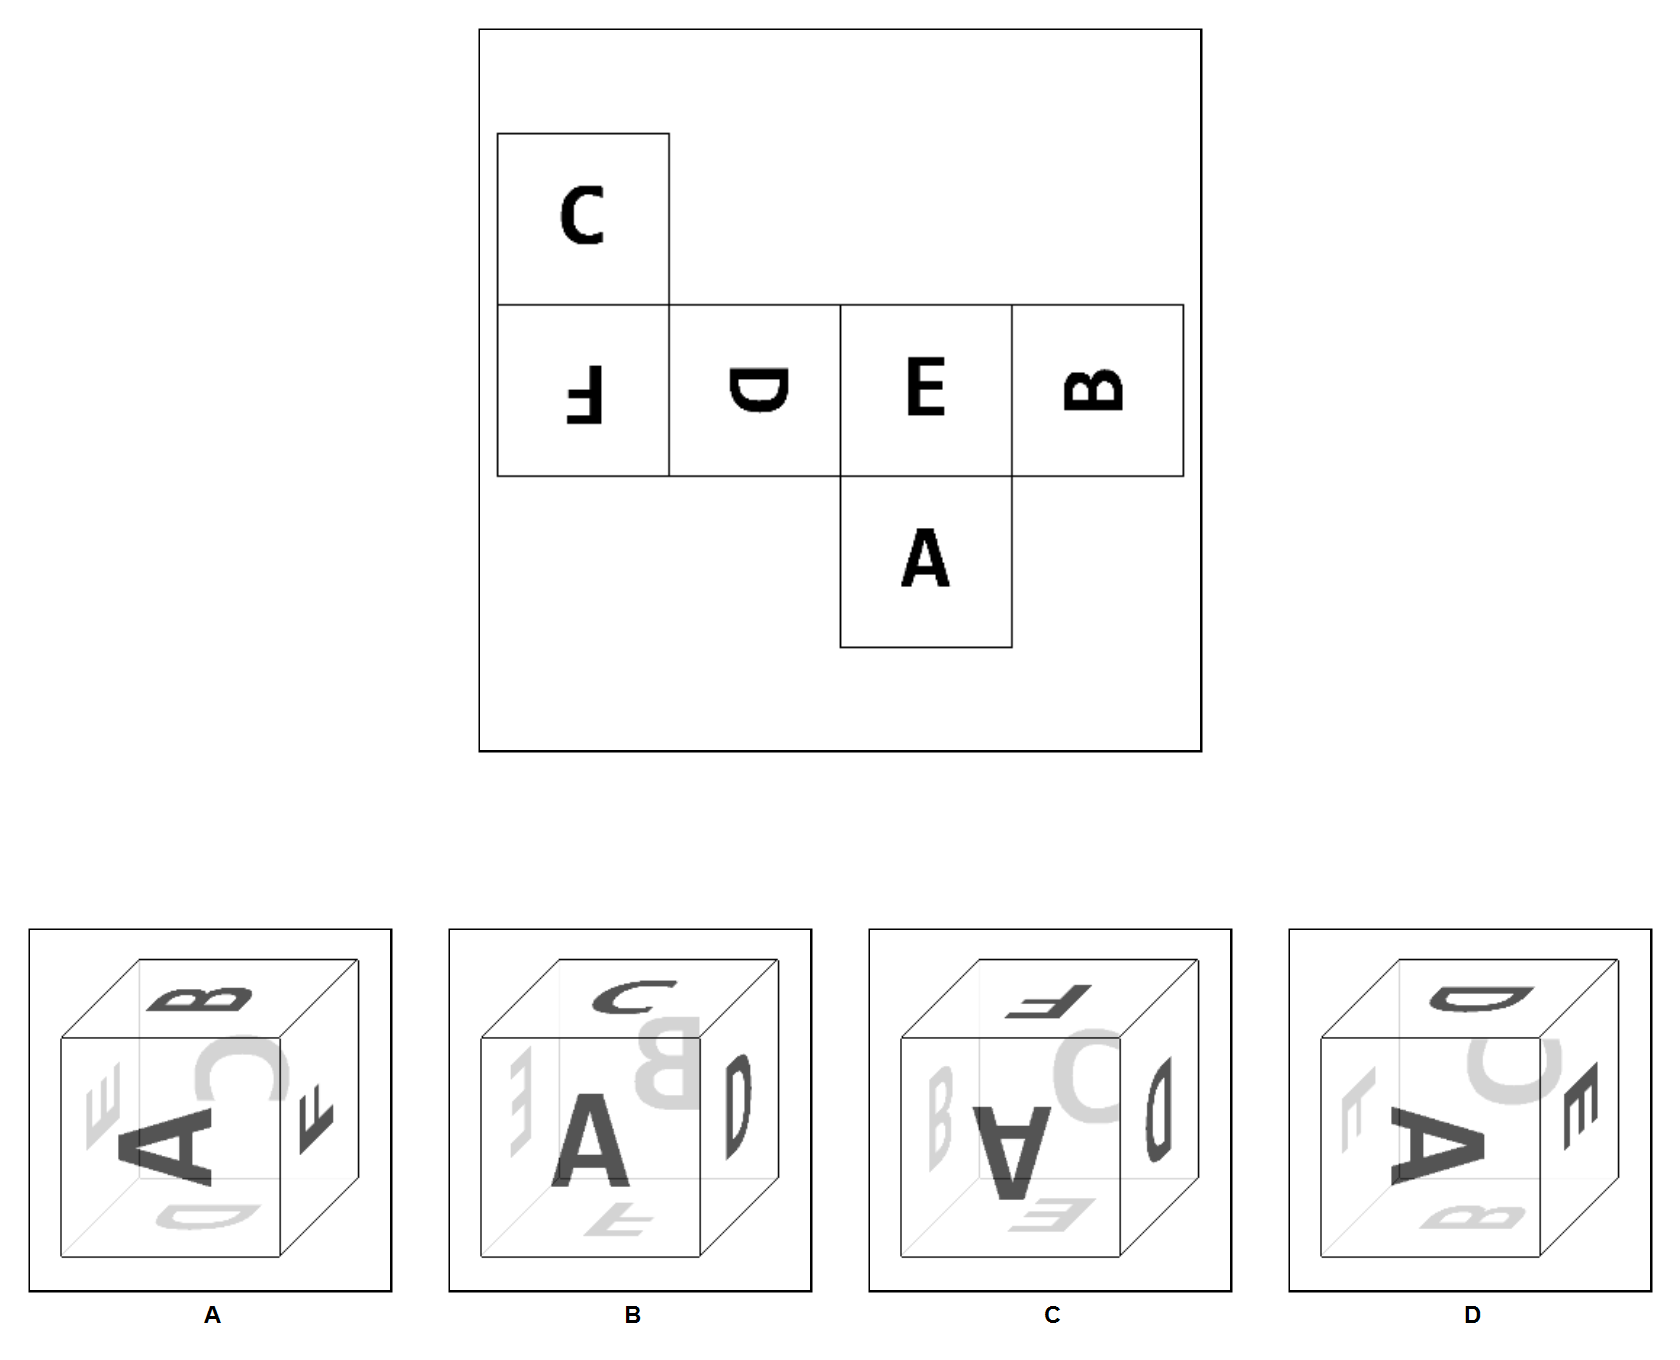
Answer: B